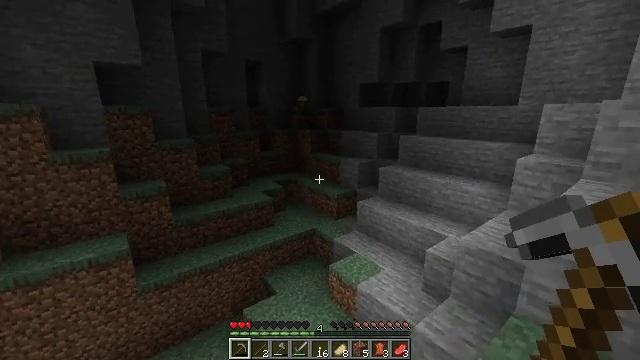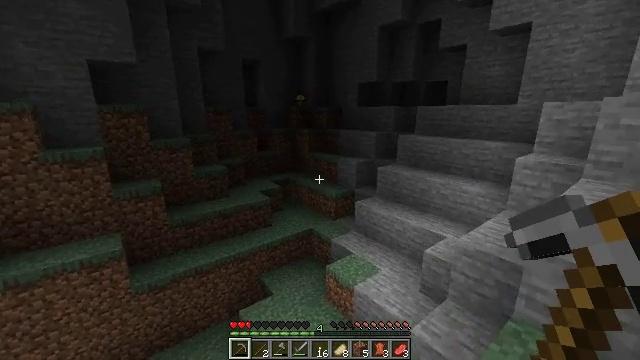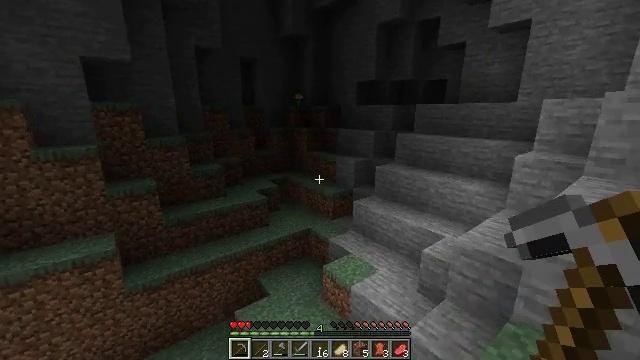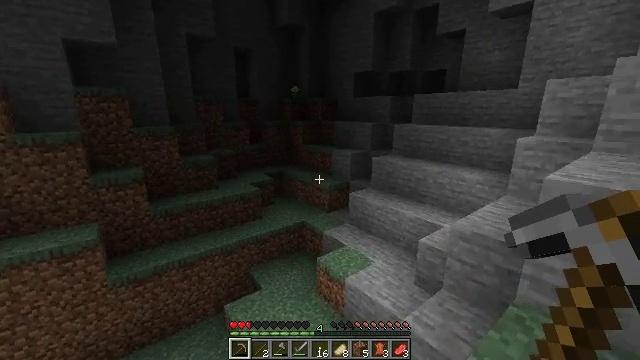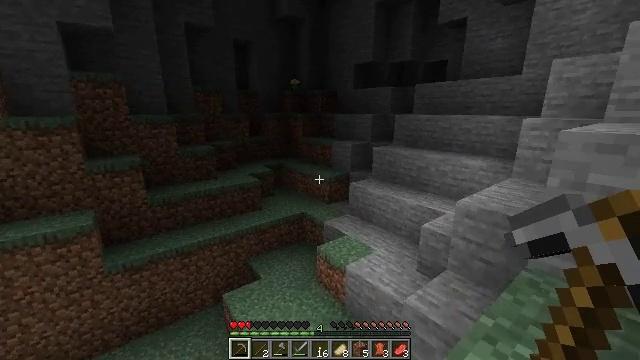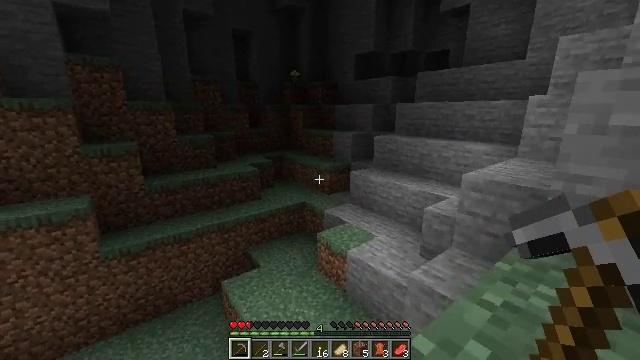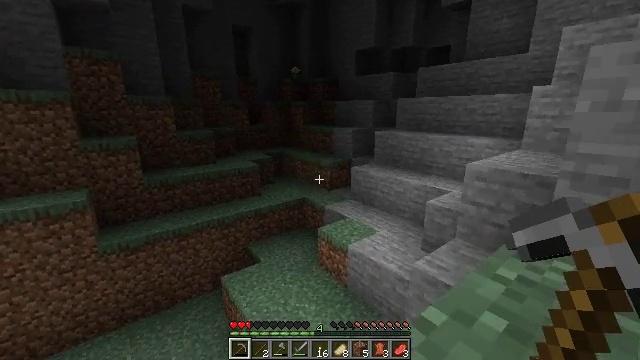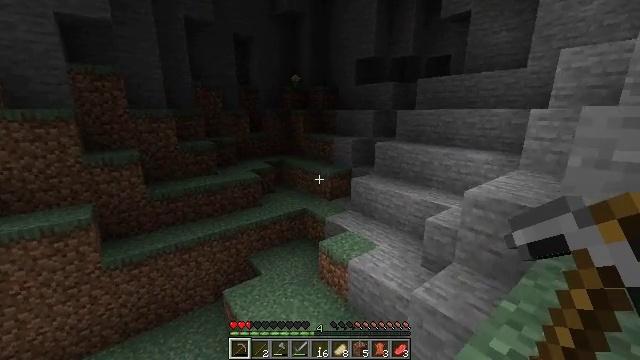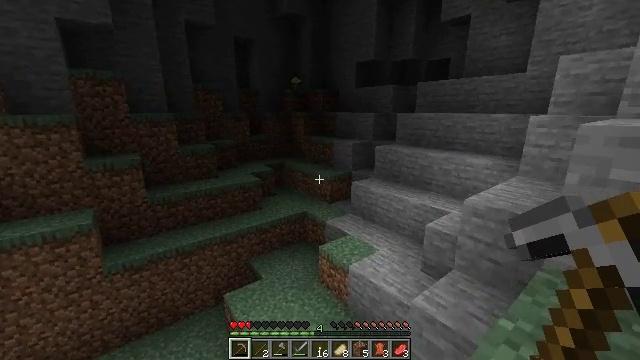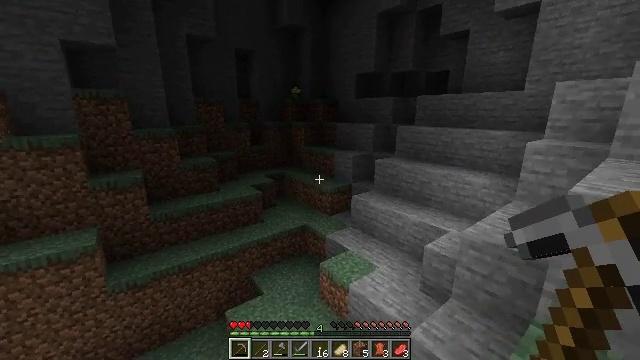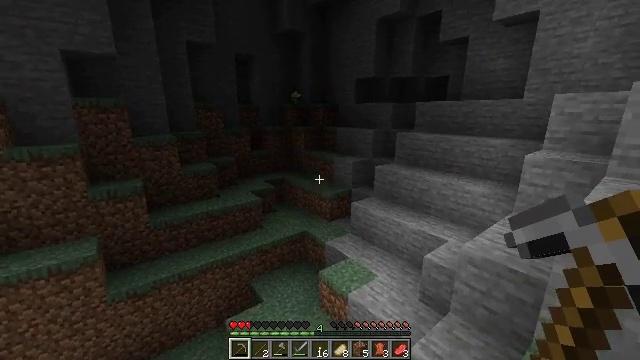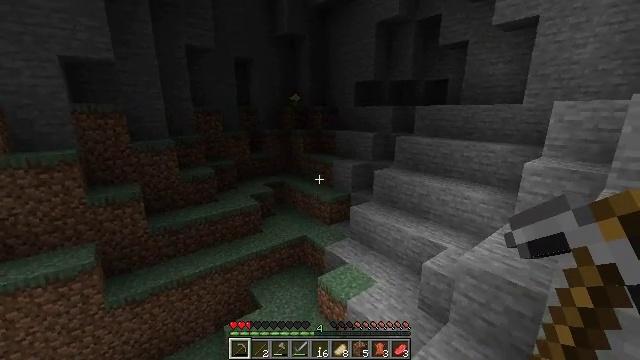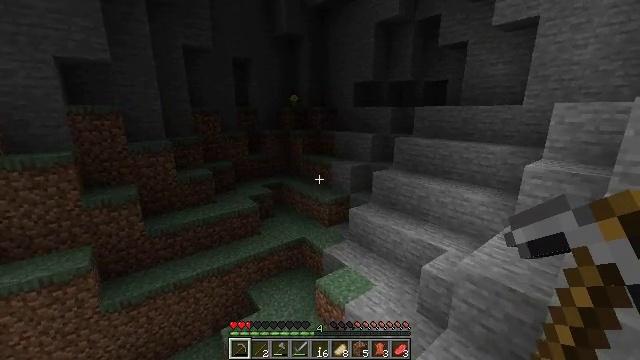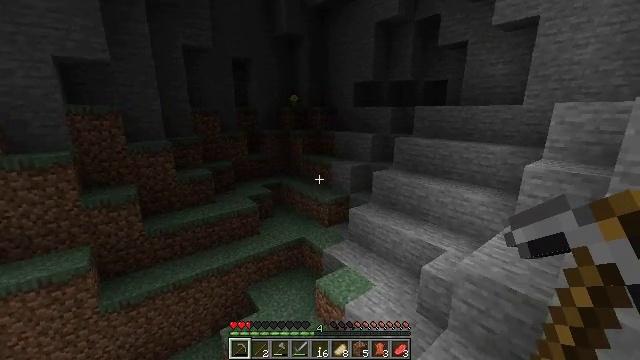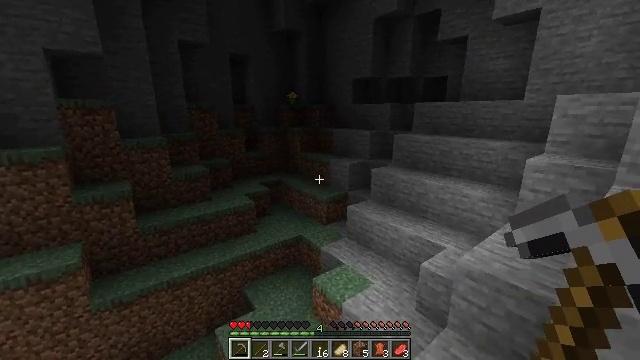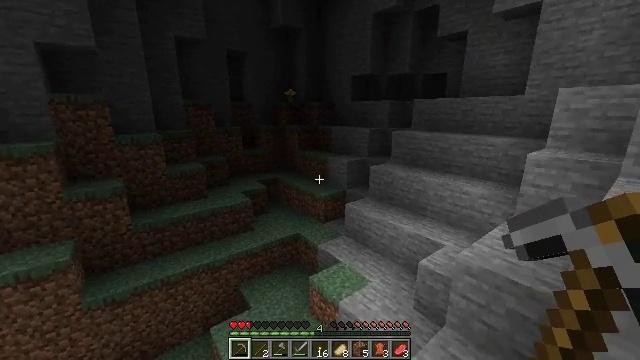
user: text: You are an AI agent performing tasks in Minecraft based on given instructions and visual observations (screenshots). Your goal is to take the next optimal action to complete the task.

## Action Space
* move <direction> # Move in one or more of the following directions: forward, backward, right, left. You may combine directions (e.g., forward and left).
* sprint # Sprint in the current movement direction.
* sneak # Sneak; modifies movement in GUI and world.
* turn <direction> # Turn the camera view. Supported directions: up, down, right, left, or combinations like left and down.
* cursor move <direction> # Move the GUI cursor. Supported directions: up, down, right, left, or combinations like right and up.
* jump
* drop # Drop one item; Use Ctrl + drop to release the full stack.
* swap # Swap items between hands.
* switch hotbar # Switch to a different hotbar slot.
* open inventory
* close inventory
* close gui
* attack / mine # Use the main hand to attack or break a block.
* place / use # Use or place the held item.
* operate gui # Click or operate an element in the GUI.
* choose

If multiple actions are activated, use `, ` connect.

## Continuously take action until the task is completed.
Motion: motion action
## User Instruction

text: Pick up the dandelion.
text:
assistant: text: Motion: move forward and move right, jump
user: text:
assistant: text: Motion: move forward and move right, jump
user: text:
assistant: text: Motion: move forward and move right, jump
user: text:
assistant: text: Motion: move forward and move right, jump
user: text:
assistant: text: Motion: move forward and move right, jump
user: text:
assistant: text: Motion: move forward and move right, jump
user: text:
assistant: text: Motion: move forward and move right, jump
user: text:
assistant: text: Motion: move forward and move right
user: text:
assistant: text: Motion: move forward and move right
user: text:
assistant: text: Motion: move forward and move right
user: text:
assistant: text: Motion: move forward and move right, jump
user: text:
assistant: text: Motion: move forward and move right, jump
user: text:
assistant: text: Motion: move forward and move right, jump
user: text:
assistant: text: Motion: move forward and move right, jump
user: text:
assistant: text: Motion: move forward and move right, jump
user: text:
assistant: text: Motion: move forward and move right
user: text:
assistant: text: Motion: move forward and move right
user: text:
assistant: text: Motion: move forward and move right
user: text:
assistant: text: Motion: move forward and move right
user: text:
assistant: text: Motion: move forward and move right
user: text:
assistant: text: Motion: move forward and move right
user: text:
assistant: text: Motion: move forward and move right
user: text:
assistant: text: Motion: move forward and move right
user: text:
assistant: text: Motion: move forward and move right, jump
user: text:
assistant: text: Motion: move forward and move right, jump
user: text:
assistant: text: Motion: move forward and move right, jump
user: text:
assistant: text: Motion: move forward and move right, jump
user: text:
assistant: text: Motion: move forward and move right, jump
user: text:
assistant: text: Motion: move forward and move right
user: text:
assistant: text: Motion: move forward and move right